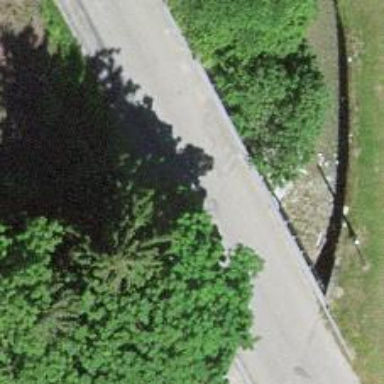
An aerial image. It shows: Unclassified road with bridge.